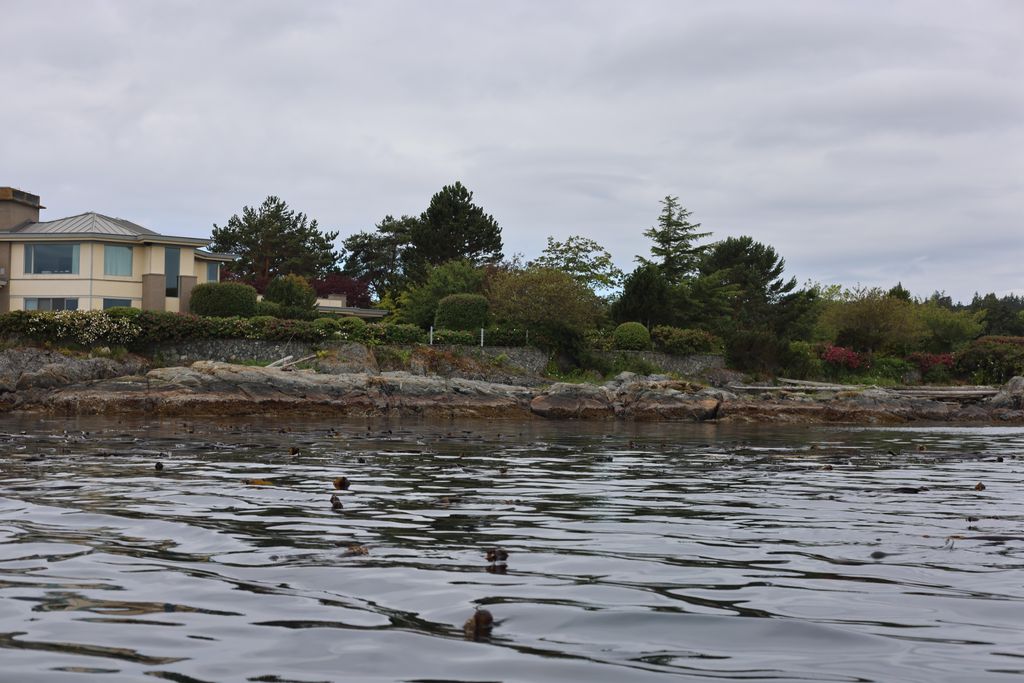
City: victoria